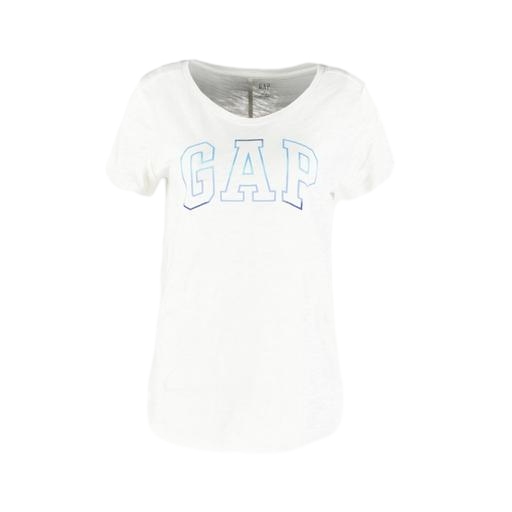
white graphic t-shirt, t-shirt twist graphic, white logo graphic tee, white background